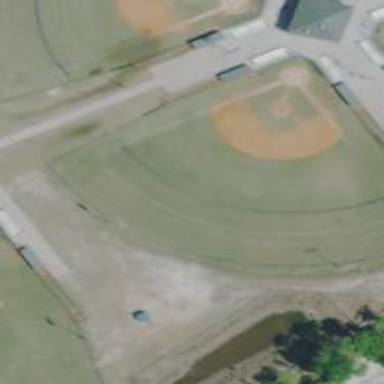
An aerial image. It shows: Baseball pitch for leisure land.